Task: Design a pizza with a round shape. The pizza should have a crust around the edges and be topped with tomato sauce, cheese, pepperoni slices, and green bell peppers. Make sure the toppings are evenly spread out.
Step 112:
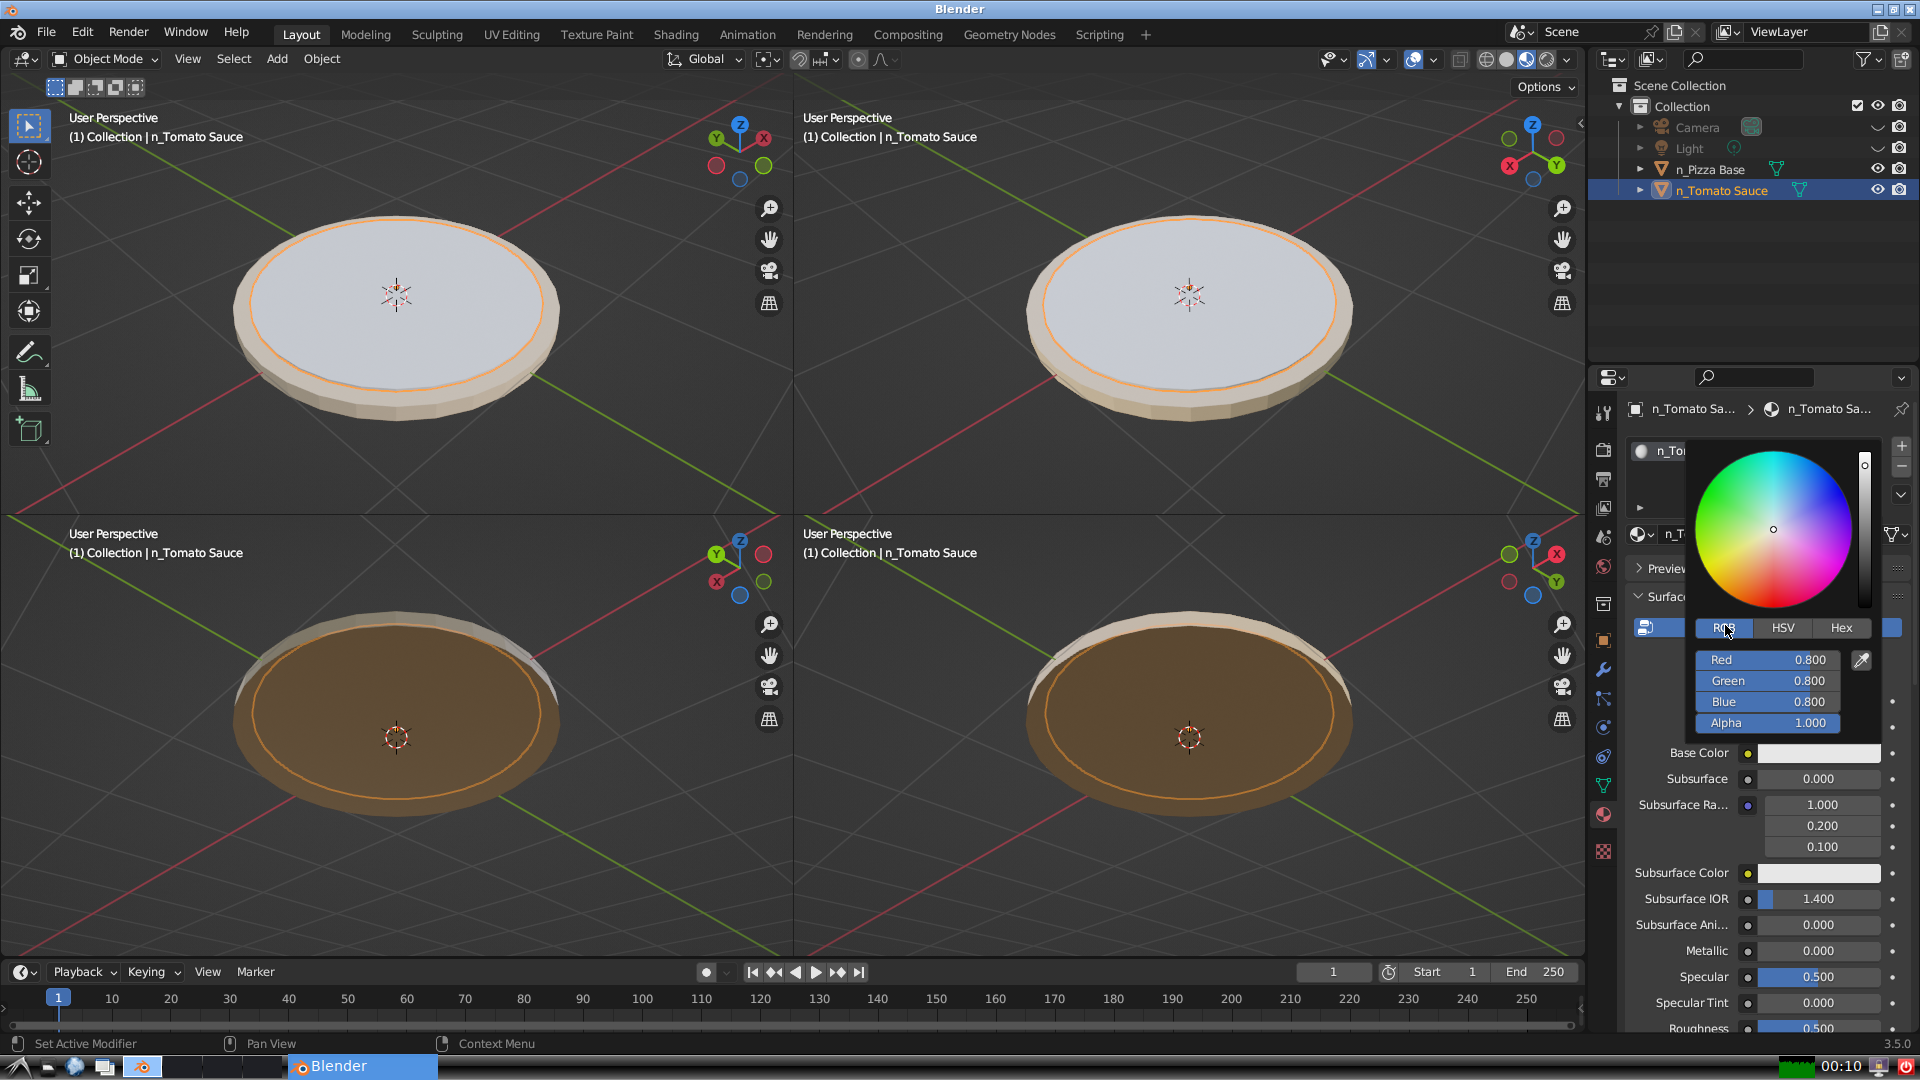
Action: {"mouse_move": [1770, 658]}